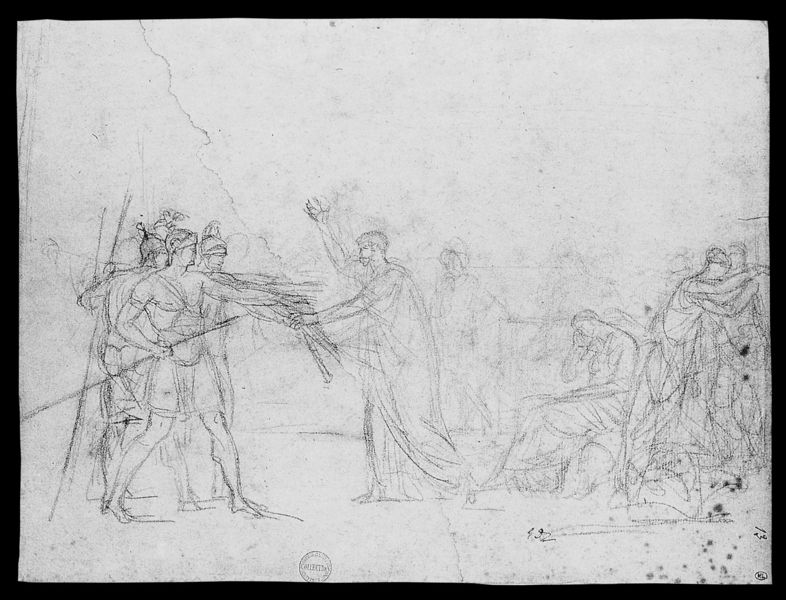
Titel: Studie zum “Schwur der Horatier”
Künstler: Jacques-Louis David
Institution: Paris, Musée du Louvre
Schlagwörter: kampf, körper, frauen, brust, frau, männer, schwarz, skizze, weiss, zeichnung, rock, arme, mantel, papier, umarmung, studie, grafik, soldaten, waffen, bleistift, helm, tinte, bleistiftzeichnung, rom, römer, helme, toga, krieger, übergabe, speer, trauernde, sitzende frau, konflikt, aufhalten, einschreiten, zeicjnunh, menschenmnege